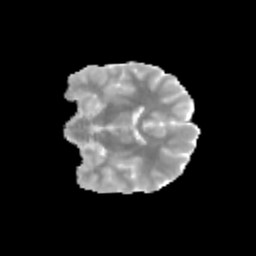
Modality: MD
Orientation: coronal
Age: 11
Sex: male
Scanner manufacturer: siemens
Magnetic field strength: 3 T
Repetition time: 3.8 s
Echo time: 0.07 s